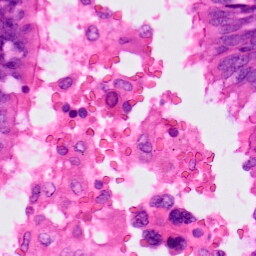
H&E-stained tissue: Lung